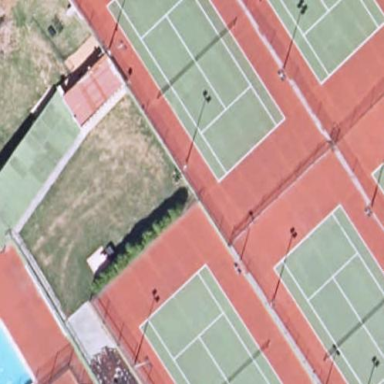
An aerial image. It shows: Tennis court in leisure pitch.